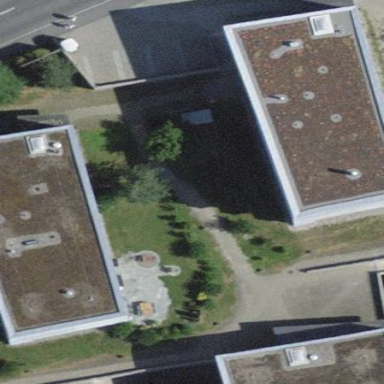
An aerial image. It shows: Building with apartments and flat roof.